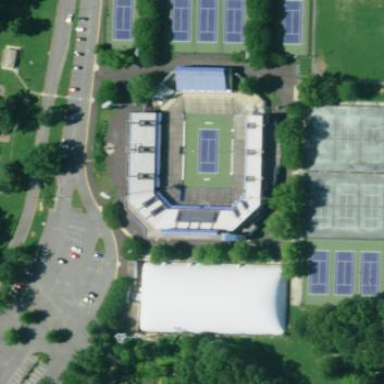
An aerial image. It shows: Stadium used for tennis matches.